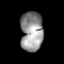
Tissue: prostate
Cell type: Endothelial cells
Senescence score: 0.9107
Nuclear area (px): 871
Mean DAPI intensity: 148.369